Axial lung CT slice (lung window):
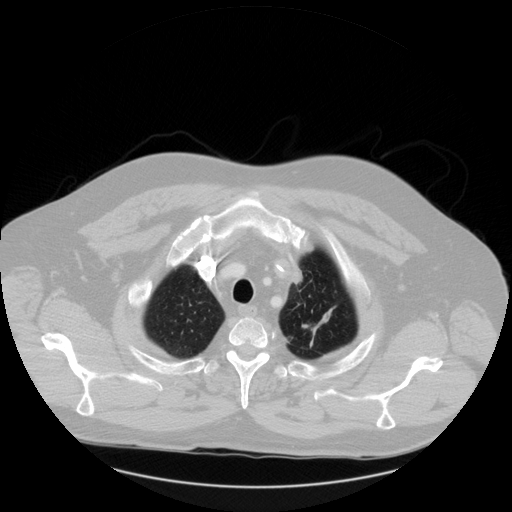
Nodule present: no